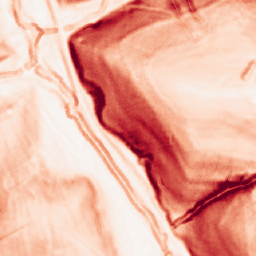
Category: morphological
Decomposition family: morphological_gradient
Decomposition parameters: size: 3
shape: disk
Upsampling method: nearest
Upsampling parameters: scale: 2
Upsampling scale: 2